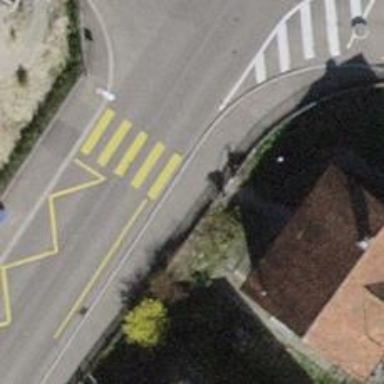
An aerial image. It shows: Raised kerb.